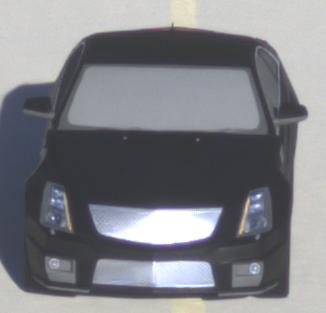
Make: Cadillac
Model: CTS-V
Detailed model: CTS-V (II) Limousine
Model produced from: 2008/11
Model produced until: 2010/12
Doors: 4
Color: black
Road condition: dry road
Daytime: sunrise or sunset
Contrast: medium contrast